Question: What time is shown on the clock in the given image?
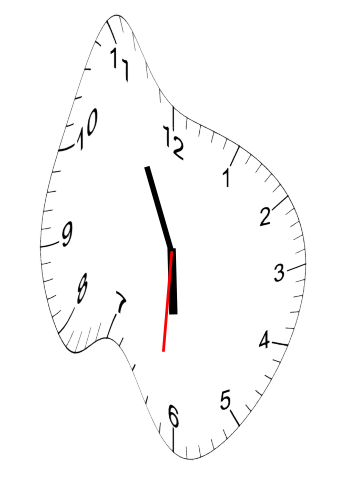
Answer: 05:55:31